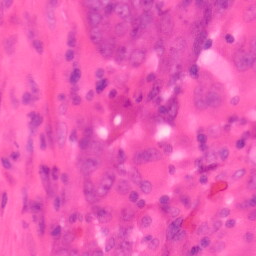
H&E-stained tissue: Colon